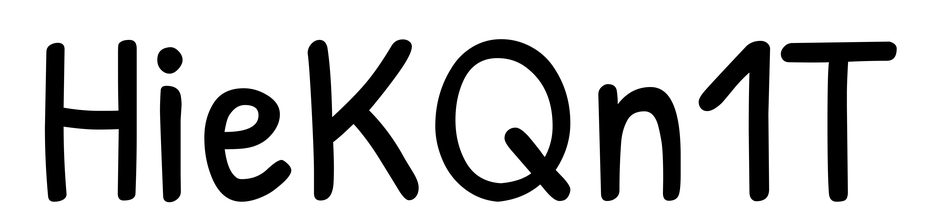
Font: PatrickHand-Regular